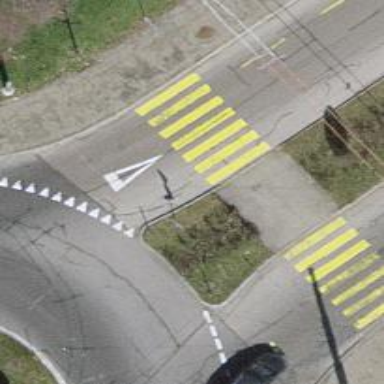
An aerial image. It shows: Footway located on traffic island.